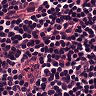
Metastatic tissue present: no